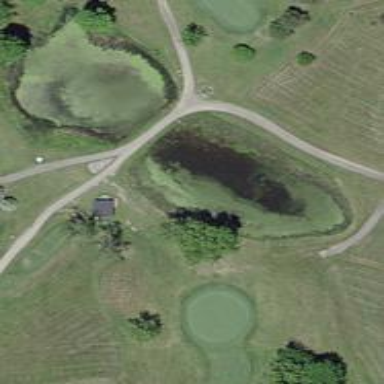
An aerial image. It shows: Water hazard on golf course. The hazard is natural water feature.